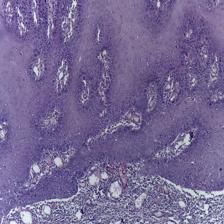
Diagnosis: OSCC